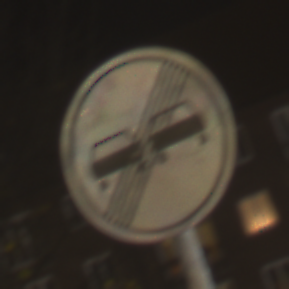
Verkehrszeichen: EndeUeberholverbot
Umgebung: Outdoor, Urban
Tageszeit: Night
Wetter: Clear
Licht: Artificial
Jahreszeit: NotSpecified
Kontrast: HighContrast